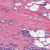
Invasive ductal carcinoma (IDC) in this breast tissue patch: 1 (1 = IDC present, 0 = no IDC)